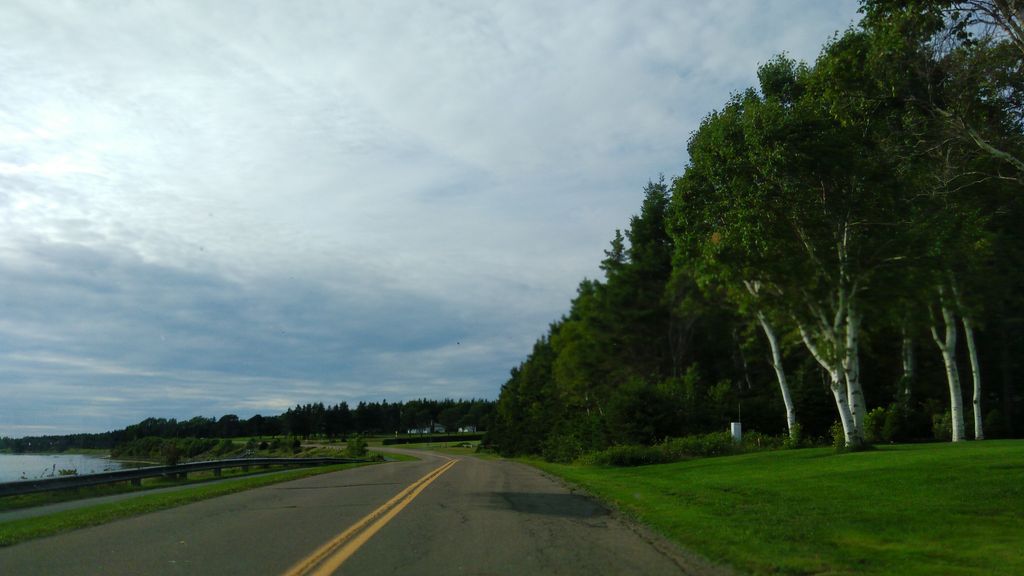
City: charlottetown